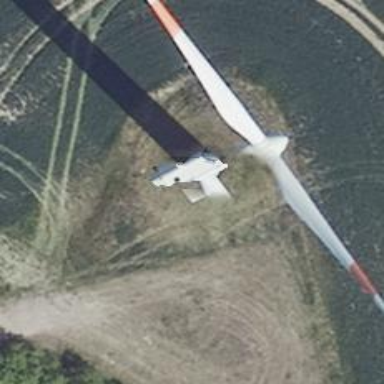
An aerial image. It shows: Wind generator powered by wind turbines of horizontal axis type. It is manufactured by Vestas.